Question: '''
List(
[root],
children: \.children)
) { item in
}
'''
It has the same structure as above.
I want to show files to the user as they are automatically opened by searching in the File Tree. Is there a way?

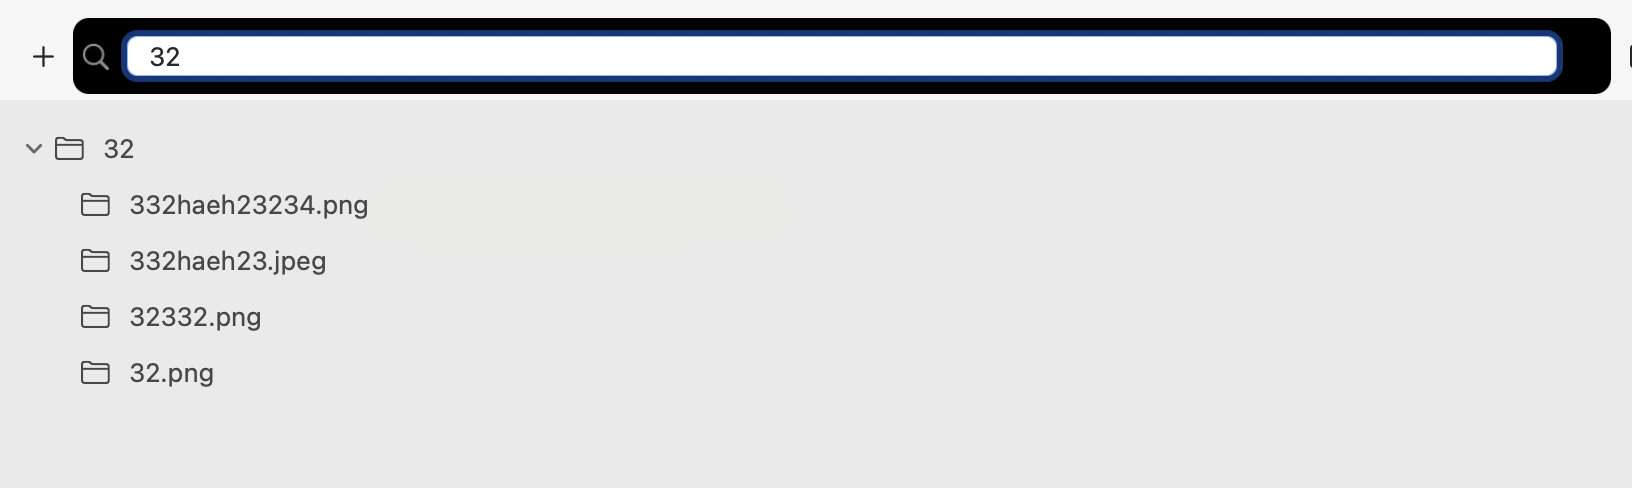
Answer: # View
'''
struct ContentView: View {
@StateObject var disk = Disk()
var body: some View {
List(disk.items, children: \.children) { item in
Label() {
Text(item.name)
} icon: {
Image(systemName: "folder")
}
}
}
}
'''
# Model
'''
class Disk: ObservableObject {
@Published var items: [Item]
init() {
let item1 = Item(id: 1, name: "child 1", children: nil)
let item2 = Item(id: 2, name: "child 2", children: nil)
let item3 = Item(id: 3, name: "child 3", children: nil)
let item4 = Item(id: 4, name: "child 4", children: [item1, item2, item3])
let item5 = Item(id: 5, name: "child 5", children: nil)
let item6 = Item(id: 6, name: "child 6", children: nil)
let root = Item(id: 7, name: "Parent", children: [item4, item5, item6])
items = [root]
}
}
struct Item: Identifiable {
var id: Int
var name: String
var children: [Item]?
}
'''